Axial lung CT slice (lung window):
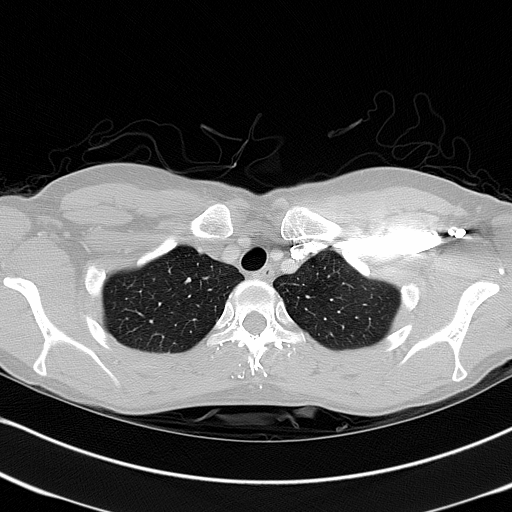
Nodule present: no